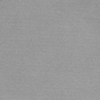
Label: dusty